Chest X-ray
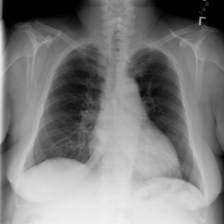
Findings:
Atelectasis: positive
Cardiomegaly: negative
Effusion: negative
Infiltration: negative
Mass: negative
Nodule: negative
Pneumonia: positive
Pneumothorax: negative
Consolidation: negative
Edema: negative
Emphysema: negative
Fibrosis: negative
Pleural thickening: negative
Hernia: negative